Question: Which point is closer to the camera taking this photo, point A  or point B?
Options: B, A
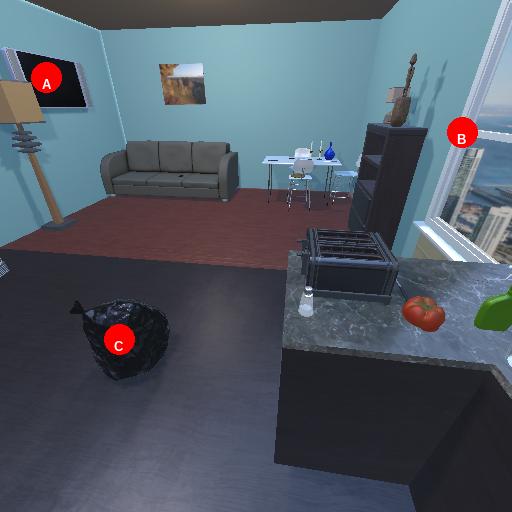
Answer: B